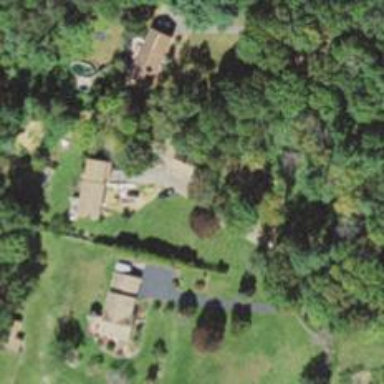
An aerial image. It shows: Driveway.